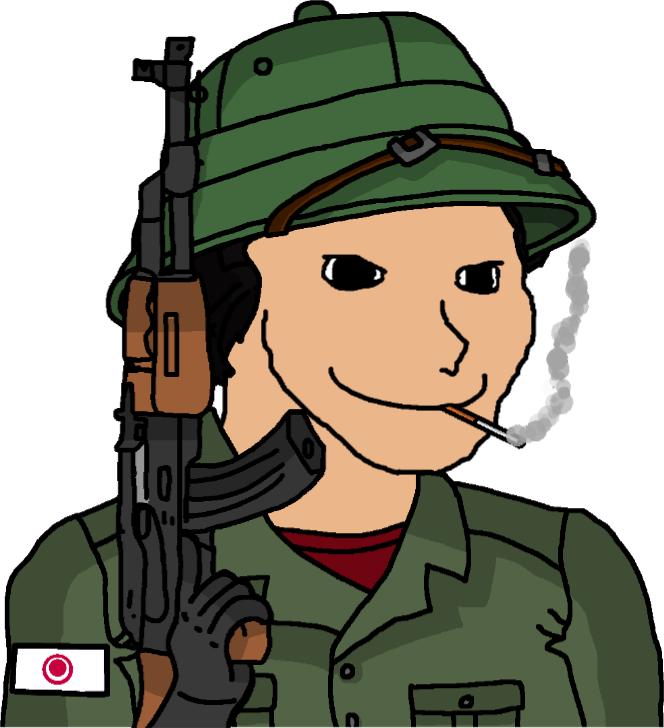
Label: 5_Oomer